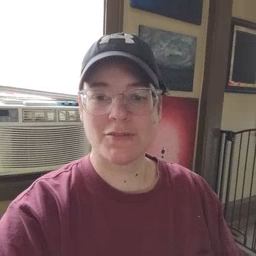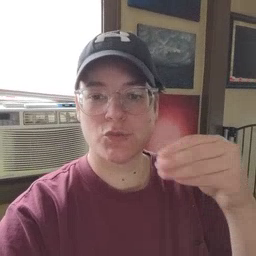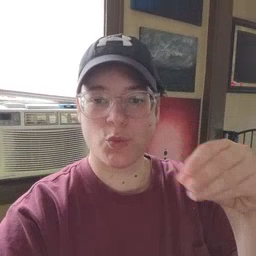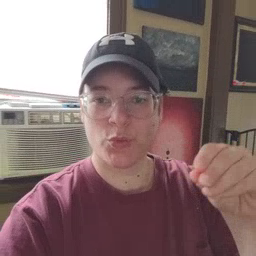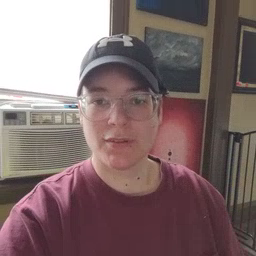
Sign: store